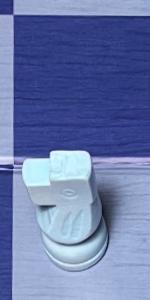
Label: Knight_White